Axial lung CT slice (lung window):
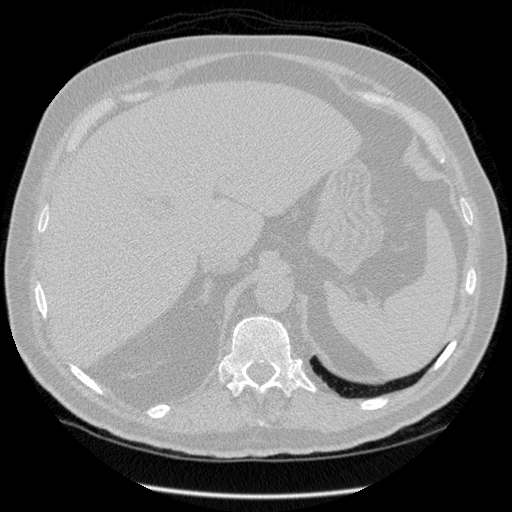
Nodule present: no